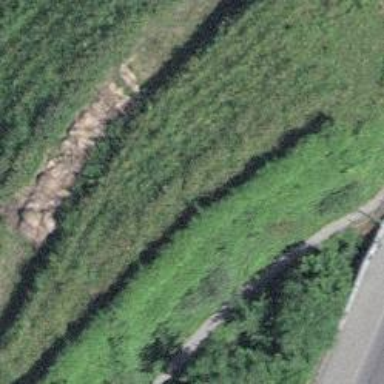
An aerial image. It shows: Unpaved path.